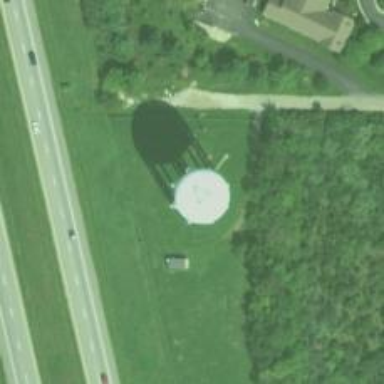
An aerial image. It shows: Water tower that is man-made.